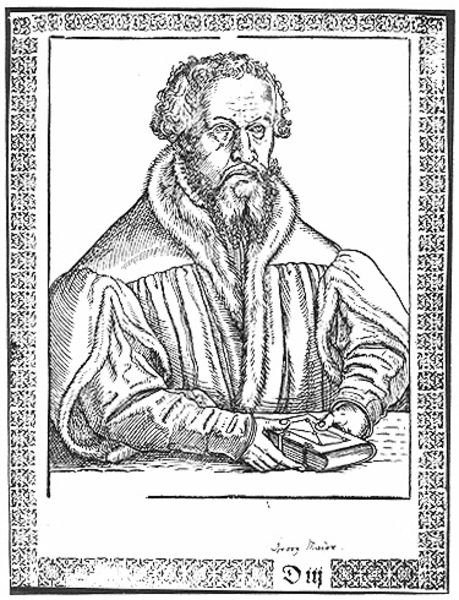
Titel: Bildnis des Georg Major
Künstler: Lucas d.J. Cranach
Institution: (Seriendruck)
Schlagwörter: dunkel, hand, mann, umhang, daumen, finger, frisur, grau, hell, mund, nase, schwarz, stirn, tisch, weiss, blick, muster, ornament, bart, hemd, jacke, richter, arme, augen, bibel, falten, halten, kragen, pelz, rahmen, vollbart, ärmel, bildnis, hände, portrait, porträt, signatur, gewand, haare, mantel, bruststück, en face, front, frontal, lippen, locken, ohren, schultern, umrandung, fell, schrift, grafik, linien, rand, dekoration, streng, ornamente, verzierung, ziegenbart, buch, umrahmung, druck, schraffur, holzstich, radierung, stich, illustration, buchdruck, pelzkragen, gelehrter, besatz, dürer, bordüren, fassung, reformation, seriendruck, anonym, muste, schaube, lsd, schlitzärmel, bibeö, 16. jahrhundert, 3/4 portrait, dm, mann robe buch, halbe glatze, peltzkrgaen, brauenase